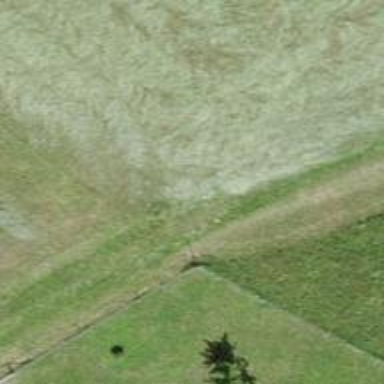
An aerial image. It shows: Grassy track.